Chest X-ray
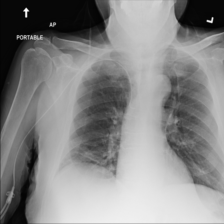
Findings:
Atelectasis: negative
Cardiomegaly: negative
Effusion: negative
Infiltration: negative
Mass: negative
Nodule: negative
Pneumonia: negative
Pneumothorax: negative
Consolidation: negative
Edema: negative
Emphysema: negative
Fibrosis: negative
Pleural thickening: negative
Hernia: negative